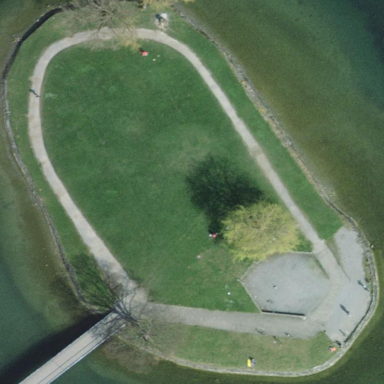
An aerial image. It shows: Lovely park for leisure and relaxation.